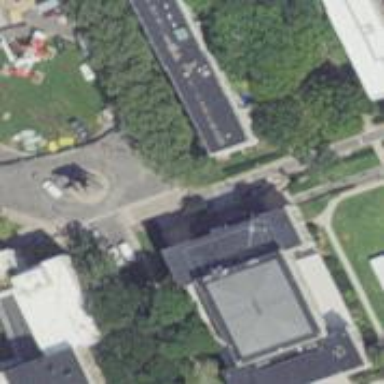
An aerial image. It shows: Black flat-roofed building on the university campus.